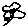
Label: flower